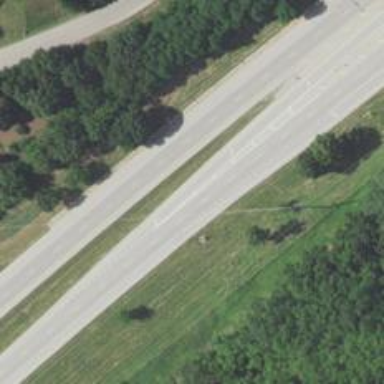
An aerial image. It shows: Road marking featuring gore chevron.